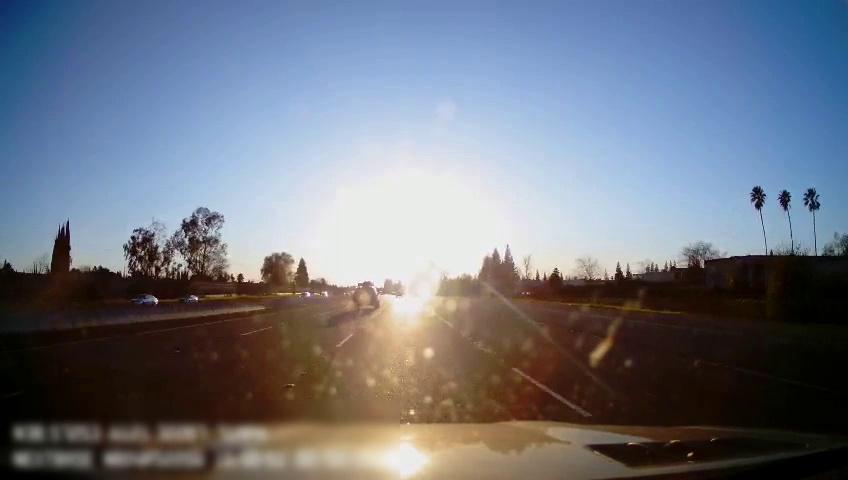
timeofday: Day
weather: Sunny
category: Drivable Space
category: Vehicles | Car
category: Vehicles | Car
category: Vehicles | Car
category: Vehicles | SUV
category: Lanes | Alternate Lane
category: Lanes | Alternate Lane
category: Lanes | Current Lane
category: Lanes | Current Lane
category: Lanes | Alternate Lane
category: Lanes | Alternate Lane